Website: bh-photo
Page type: customer-info-address
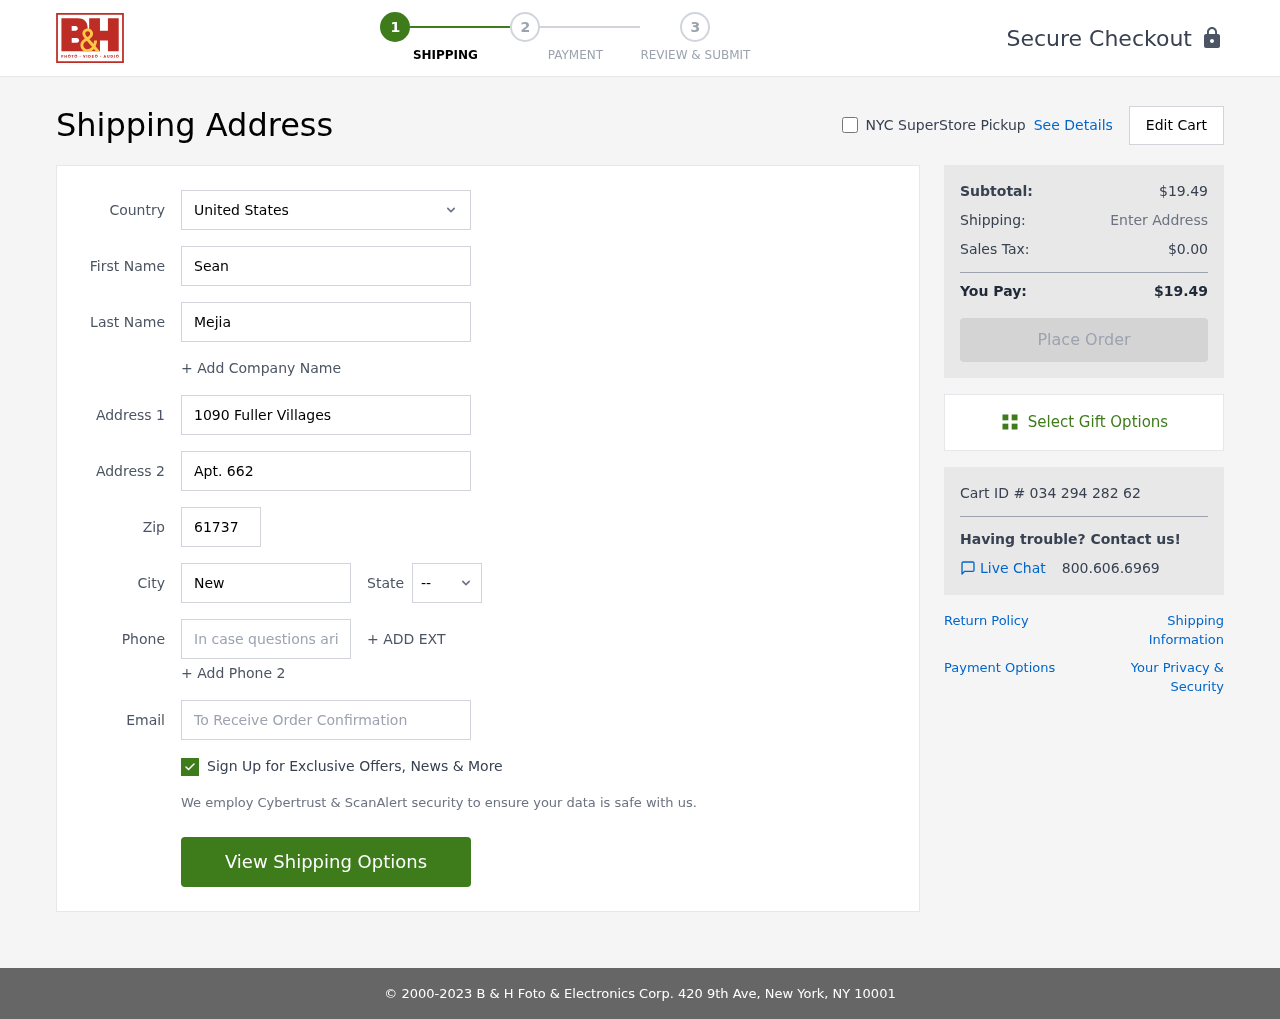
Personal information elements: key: PII_CITY
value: New Jenniferborough
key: PII_COUNTRY
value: United States
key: PII_EMAIL
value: sean.mejia@yahoo.com
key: PII_FIRSTNAME
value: Sean
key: PII_LASTNAME
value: Mejia
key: PII_PHONE
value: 7942909363
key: PII_POSTCODE
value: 61737
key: PII_STATE_ABBR
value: IL
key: PII_STREET
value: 1090 Fuller Villages
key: PII_STREET2
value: Apt. 662
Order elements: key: ORDER_SUBTOTAL
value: $19.49
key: ORDER_TAX
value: $0.00
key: ORDER_TOTAL
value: $19.49
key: ORDER_ID
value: Cart ID # 034 294 282 62